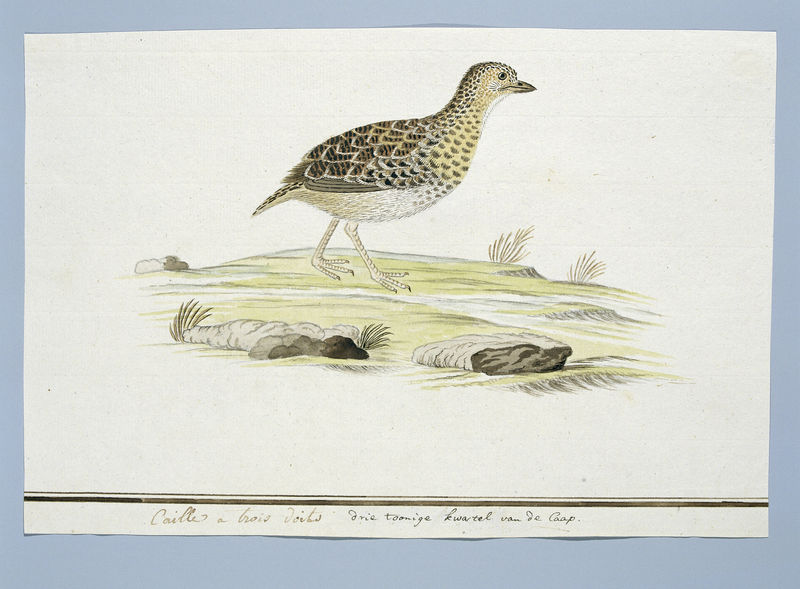
Titel: Vechtkwartel (Turnix hottentotta)
Künstler: Robert Jacob Gordon
Standort: Amsterdam
Institution: Rijksmuseum
Schlagwörter: blue, feathers, white, black, france, green, painting, yellow, print, brown, rock, rocks, stone, nature, orange, water, german, feet, grass, drawing, paper, color, bird, illustration, peacock, sketch, walking, french, writing, wings, ink, walk, watercolor, ground, study, animal, eye, legs, simple, beak, marsh, stones, wing, weeds, text, guache, european, bill, talon, scientific, pheasant, fowl, weds, grouse, quail, loon